Question: I am trying to show UIAlertView on Tap or Click of UITextField for both IPad and IPhone. I make an IBAction and Attach it with Tap Down event of UITextField.
But its not working correctly, means not always, in case of iphone and not working in-case of iPad
'''
- (IBAction) TopuchState
{
//function code
}
'''
please help How could I do this.

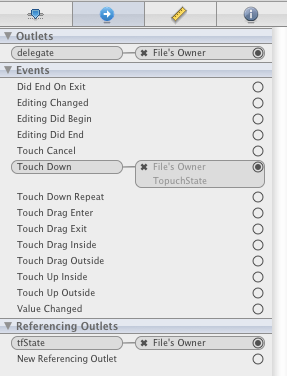
Answer: Try adding a target for when a particular text field begins editing ('UIControlEventEditingDidBegin'):
'''
[textField1 addTarget:delegate action:@selector(textField1Active:) forControlEvents:UIControlEventEditingDidBegin];
'''